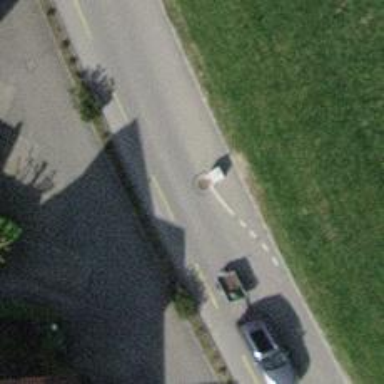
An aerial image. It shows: Traffic calming feature called choker.